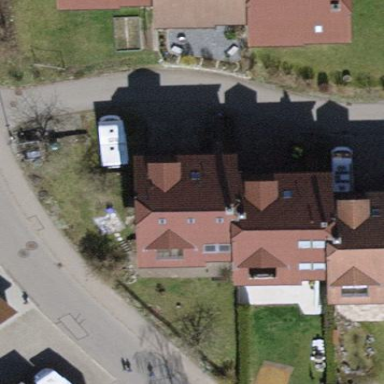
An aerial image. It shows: Terrace building with gabled roof oriented across.